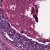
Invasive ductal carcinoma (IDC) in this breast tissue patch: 0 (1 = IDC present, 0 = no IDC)